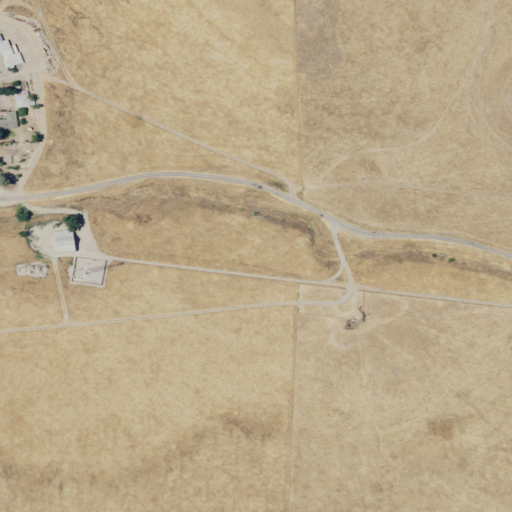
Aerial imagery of valley in California named Deadman Gulch containing grassland and open development